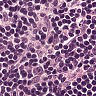
Metastatic tissue present: no